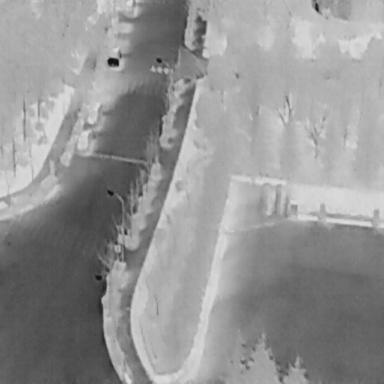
There are four Cars in the infrared image.